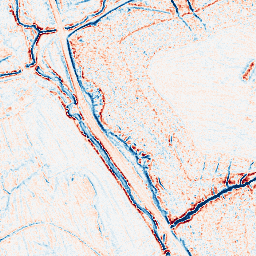
Category: edge_preserving
Decomposition family: anisotropic_diffusion
Decomposition parameters: iterations: 10
kappa: 30
gamma: 0.1
Upsampling method: sinc_hamming
Upsampling parameters: scale: 4
kernel_size: 8
Upsampling scale: 4